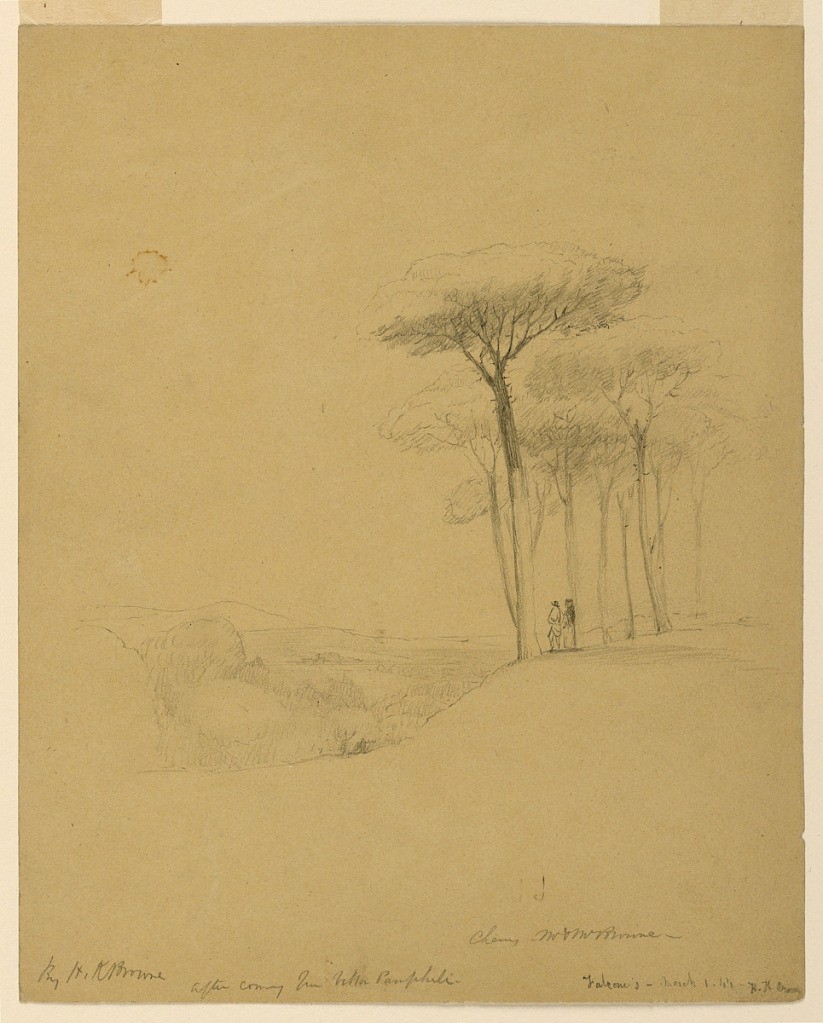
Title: After Coming From Villa Pamphili
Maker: Henry Kirke Brown, American, 1814–1886
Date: March 1, 1844
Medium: Graphite on light brown paper
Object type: Drawing
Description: Distant view of a hilltop with a group of umbrella pines and with a couple looking towards the wooded country in the distance, at left. Mountains and hill ranges beyond.